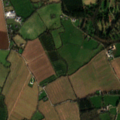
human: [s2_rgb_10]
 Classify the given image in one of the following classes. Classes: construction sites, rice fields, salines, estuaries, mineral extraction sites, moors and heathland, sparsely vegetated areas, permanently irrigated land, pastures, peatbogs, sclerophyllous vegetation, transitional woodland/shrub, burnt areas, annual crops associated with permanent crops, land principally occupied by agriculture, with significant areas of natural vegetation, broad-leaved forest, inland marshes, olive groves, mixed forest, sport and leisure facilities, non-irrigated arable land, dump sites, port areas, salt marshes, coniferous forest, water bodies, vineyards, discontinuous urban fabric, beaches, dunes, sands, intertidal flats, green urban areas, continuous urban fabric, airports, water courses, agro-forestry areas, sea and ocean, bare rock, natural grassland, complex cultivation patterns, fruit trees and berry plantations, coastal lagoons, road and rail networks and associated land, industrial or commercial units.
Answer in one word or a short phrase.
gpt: sport and leisure facilities, non-irrigated arable land, pastures